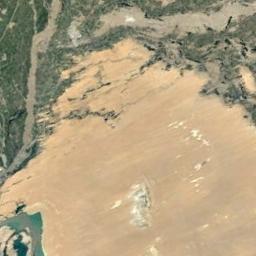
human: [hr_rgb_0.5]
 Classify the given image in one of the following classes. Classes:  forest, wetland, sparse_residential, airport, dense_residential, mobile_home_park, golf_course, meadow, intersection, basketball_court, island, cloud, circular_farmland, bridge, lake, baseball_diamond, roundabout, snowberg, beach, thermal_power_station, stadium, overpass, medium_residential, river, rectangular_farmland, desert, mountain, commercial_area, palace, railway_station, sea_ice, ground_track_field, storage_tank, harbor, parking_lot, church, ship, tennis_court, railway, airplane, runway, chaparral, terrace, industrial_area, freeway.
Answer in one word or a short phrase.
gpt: desert